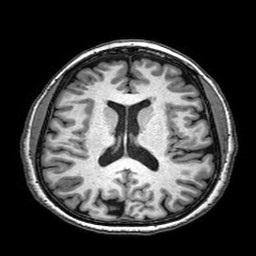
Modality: T1w
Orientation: coronal
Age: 66
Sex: female
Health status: healthy
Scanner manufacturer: philips
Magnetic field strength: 3 T